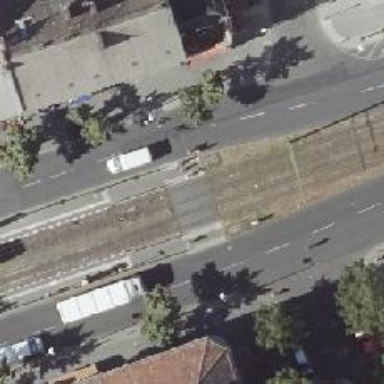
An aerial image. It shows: Uncontrolled tram crossing.